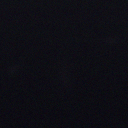
Screen state: off